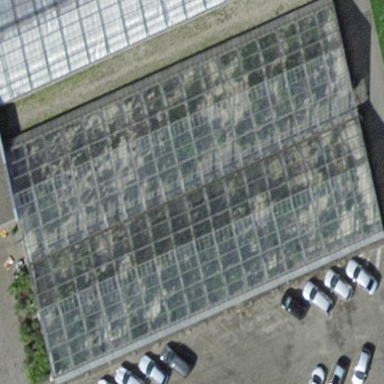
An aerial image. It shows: Greenhouse.